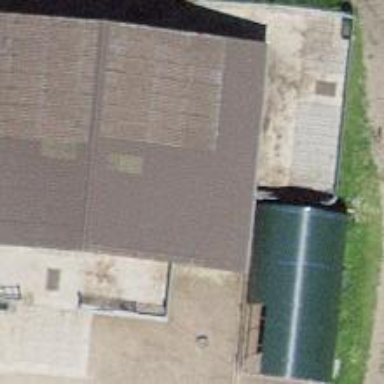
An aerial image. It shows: Farm auxiliary building.